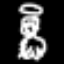
Label: angel